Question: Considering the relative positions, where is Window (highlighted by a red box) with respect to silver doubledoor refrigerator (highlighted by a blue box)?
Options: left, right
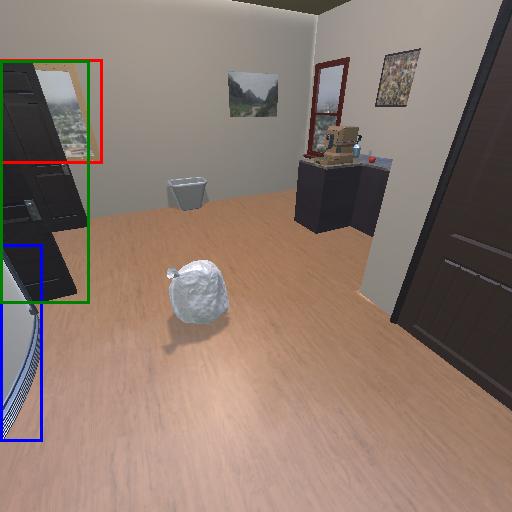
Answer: left